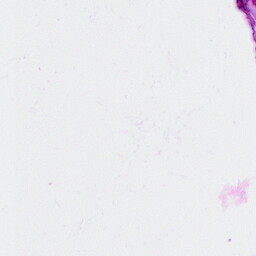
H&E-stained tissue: Breast